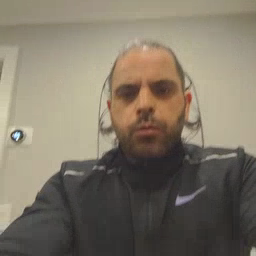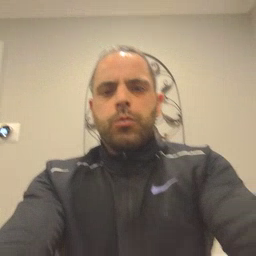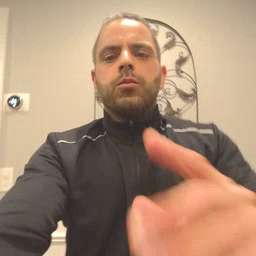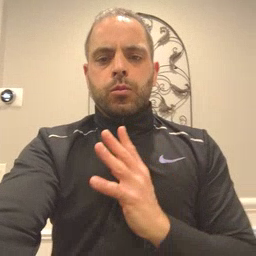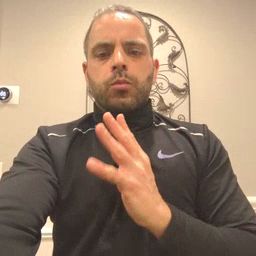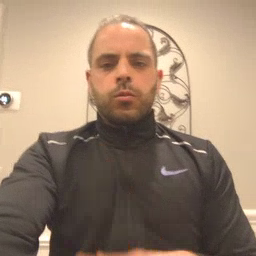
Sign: fine